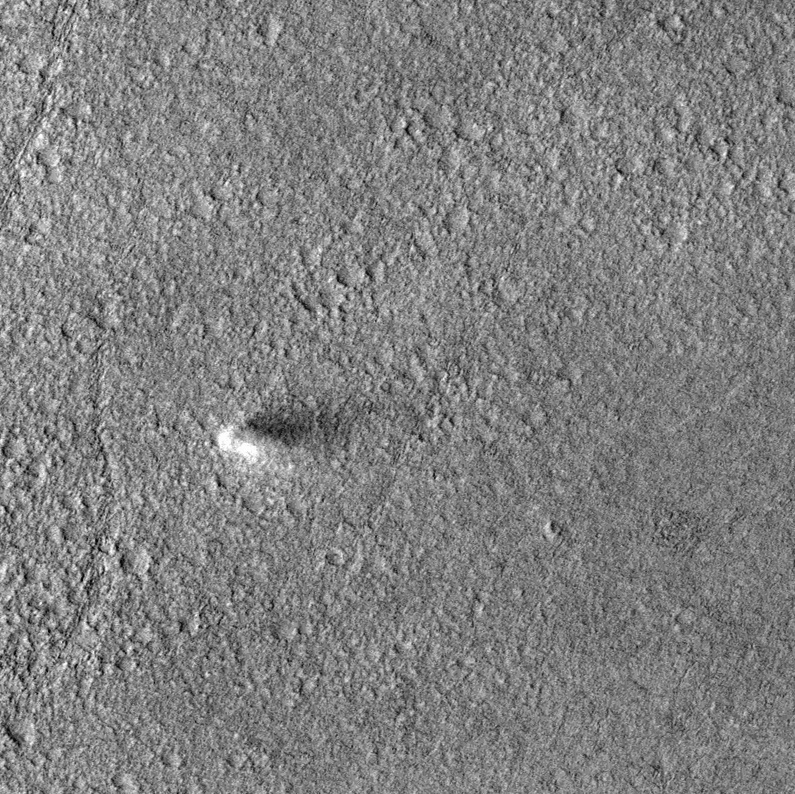
Label: dustdevil